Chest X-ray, AP view. Patient: 5 years old, sex M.
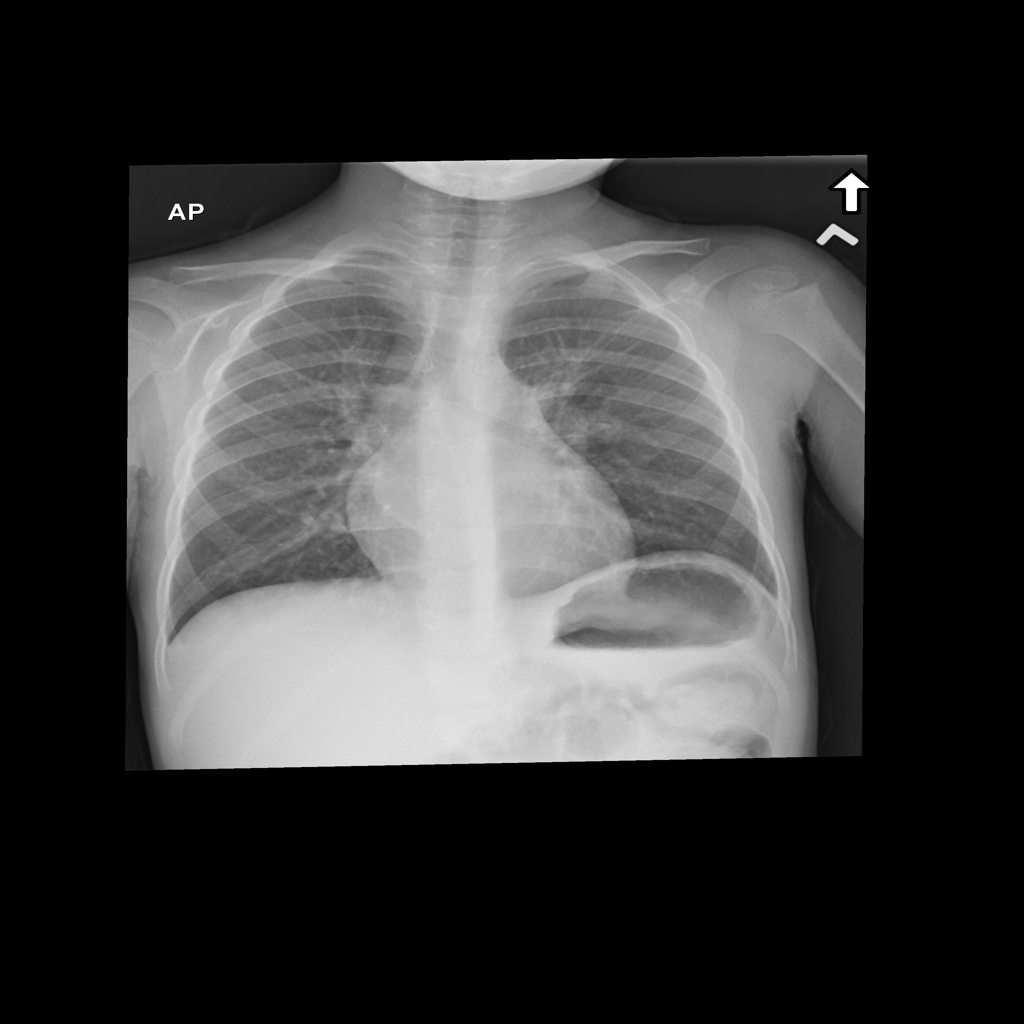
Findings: Infiltration